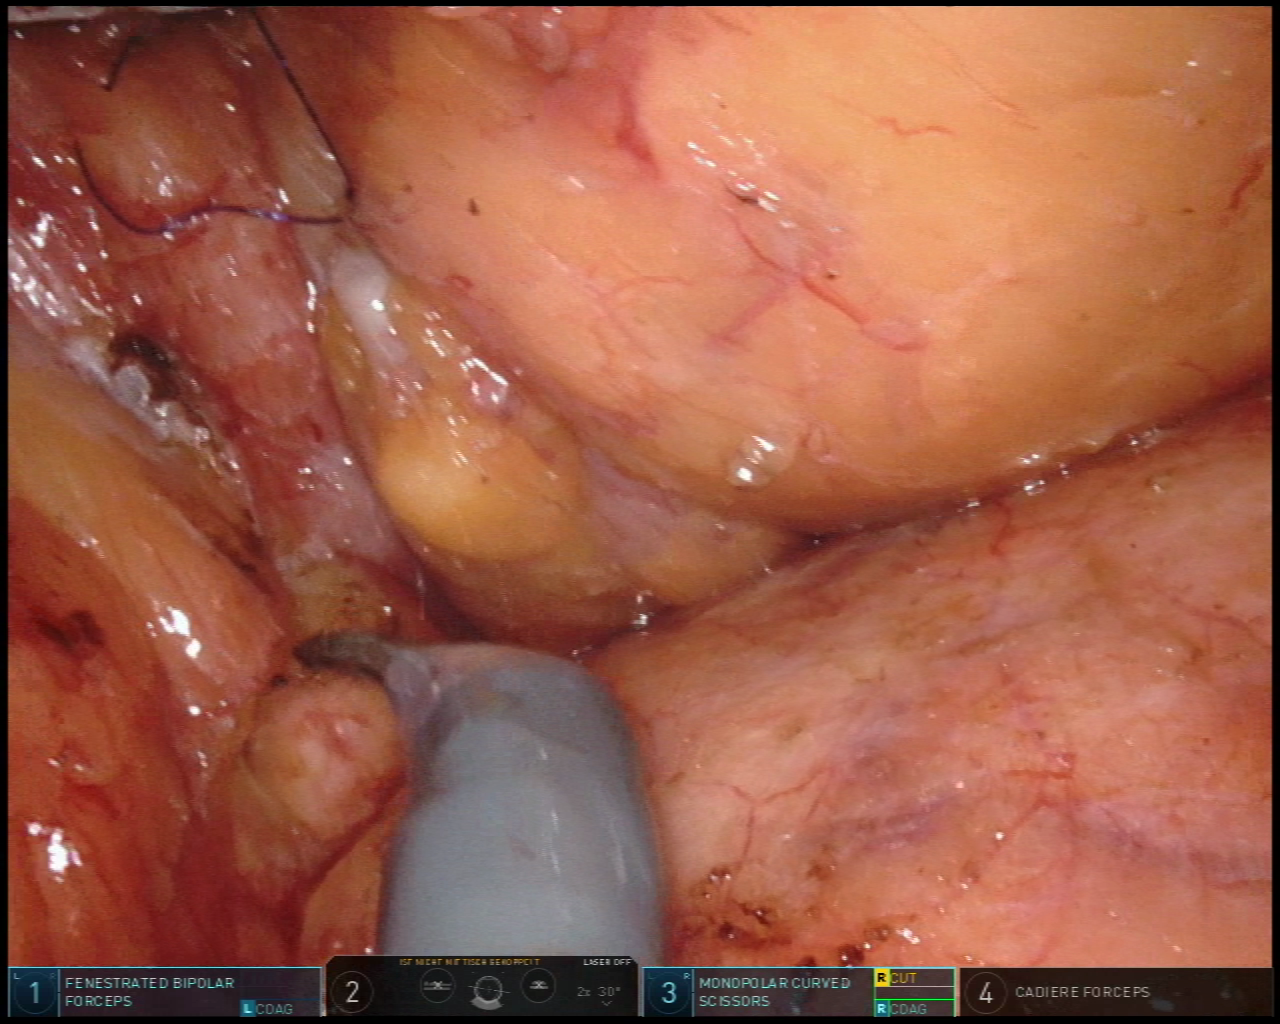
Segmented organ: pancreas
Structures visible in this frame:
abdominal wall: no
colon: yes
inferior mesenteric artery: no
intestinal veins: no
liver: no
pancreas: yes
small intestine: no
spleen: no
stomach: no
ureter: no
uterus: no
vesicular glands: no